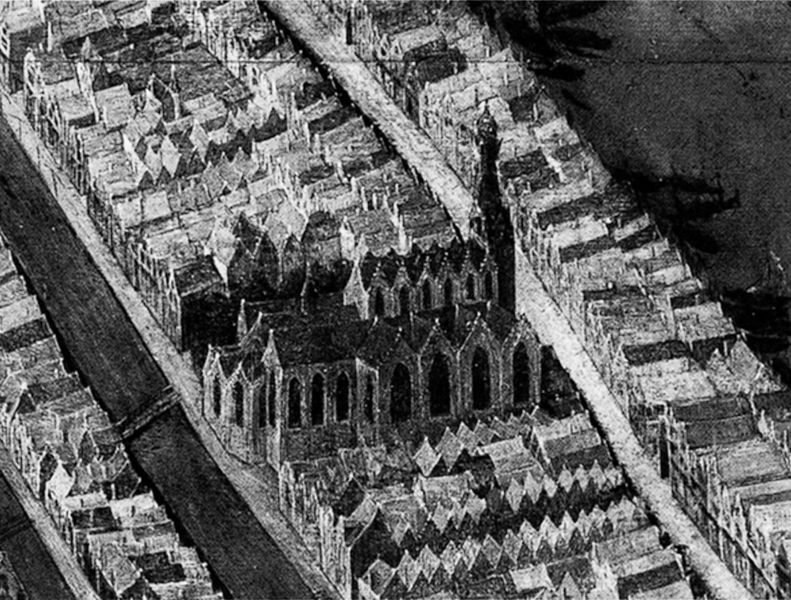
Titel: Schilderij
Schlagwörter: gemälde, schatten, wasser, weiß, fluss, kirchturm, stadt, licht, schwarz, strasse, gebäude, haus, weg, architektur, bild, bach, häuser, brücke, kanal, kirche, england, gotik, boote, turm, schiffe, ansicht, dorf, dächer, giebel, vogelperspektive, hafen, detail, aufsicht, foto, luftaufnahme, stadtansicht, ruine, dom, wasserlauf, draufsicht, schwarz weiß, stich, kathedrale, reihen, mittelschiff, mittelalter, apsis, strassen, chor, kapelle, aufklärung, block, gothik, kuben, vogelschau, amsterdam, kriche, kapellen, längshaus, gleichförmig, antwerpen, häuserreihen, luftfoto, hausblock, häusewr, vogelschvau, kerke, lustfoto